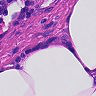
Metastatic tissue present: no